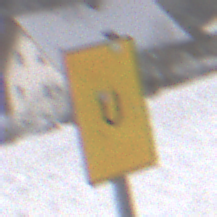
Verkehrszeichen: AnkuendigungOderFortsetzungUmleitungOhnePfeilsymbol
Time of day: MorningAfternoon
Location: Outdoor (Nature)
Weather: PartlyCloudy
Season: Winter
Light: Natural